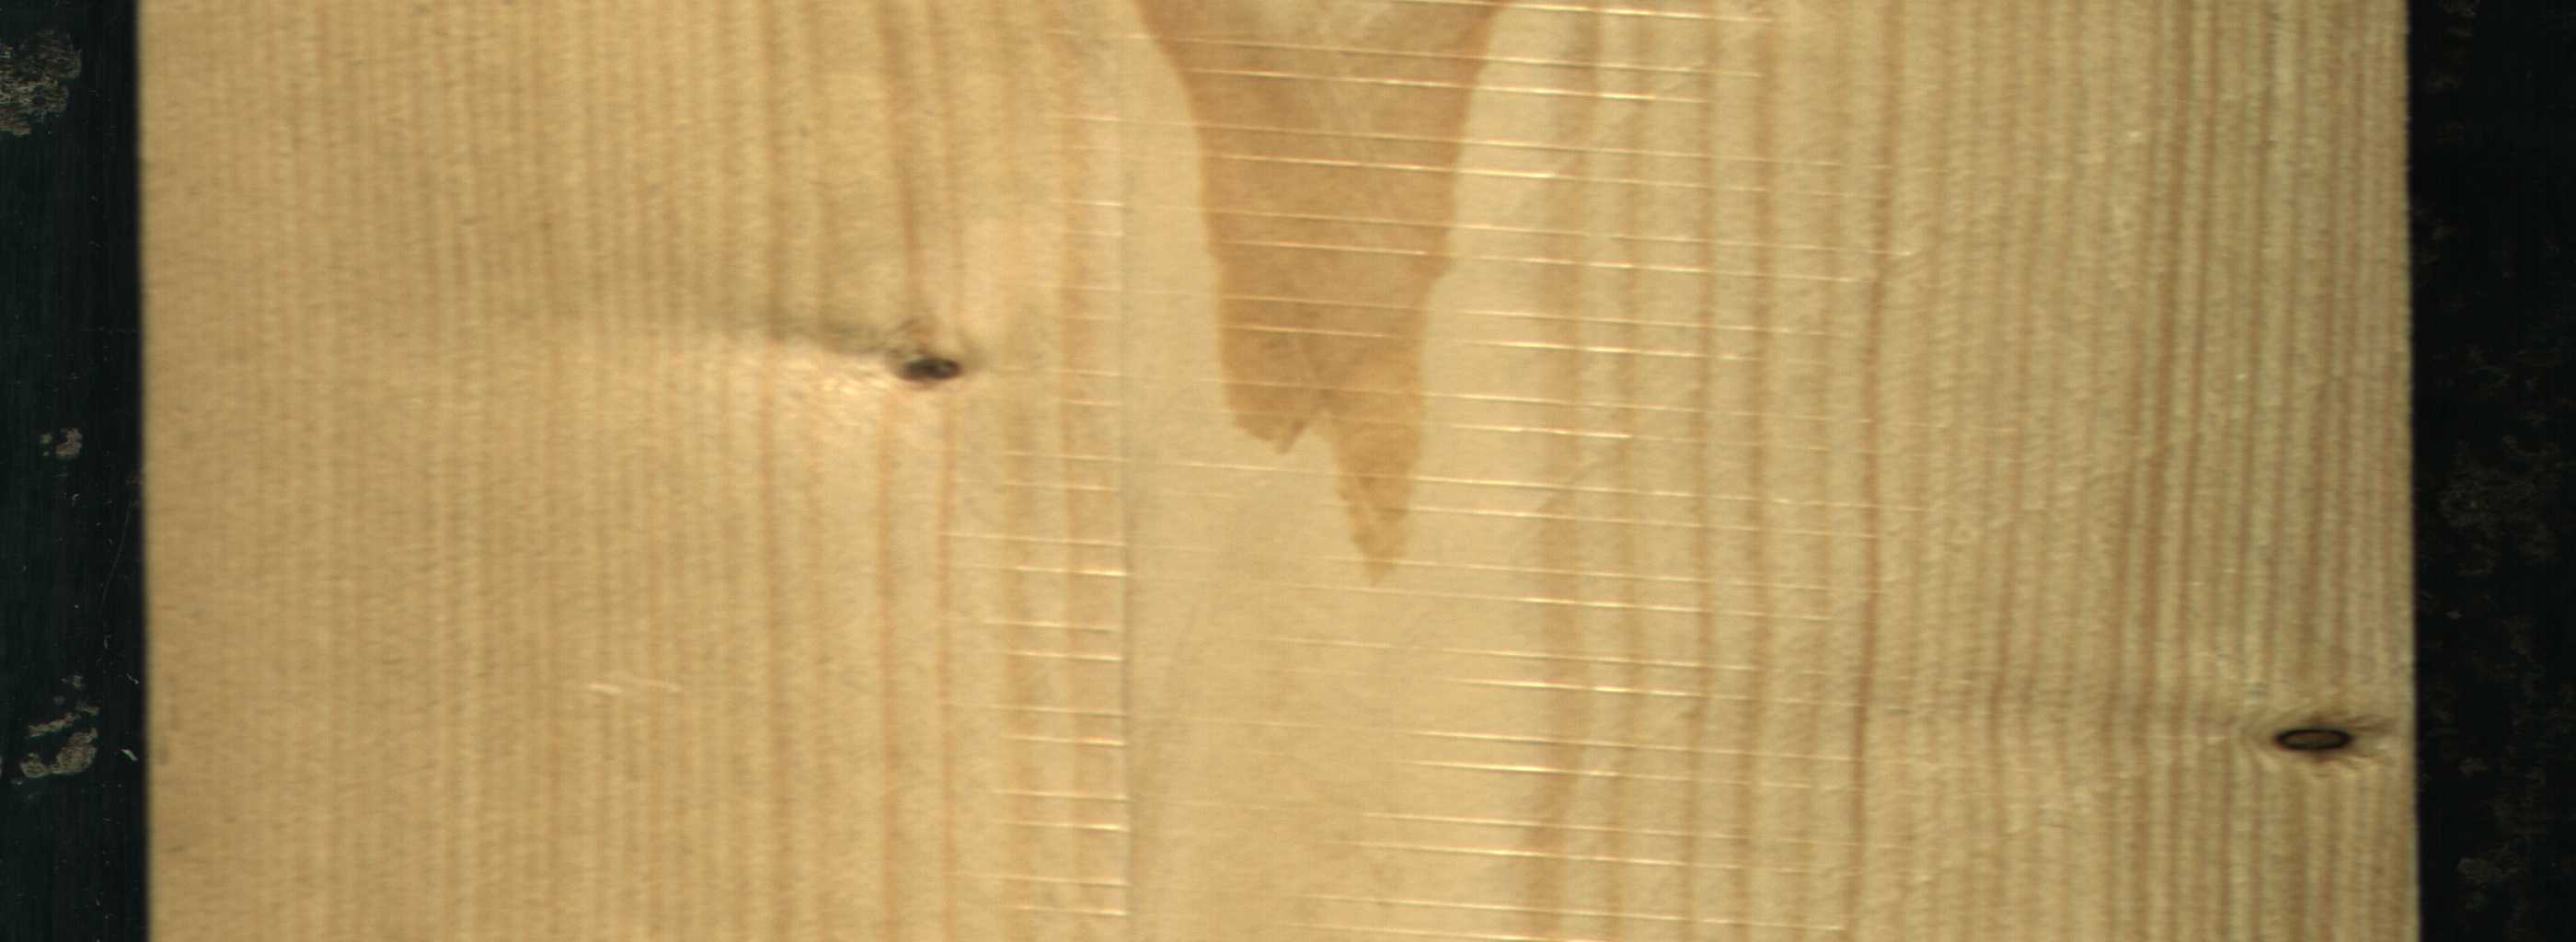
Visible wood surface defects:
Dead_Knot
Dead_Knot